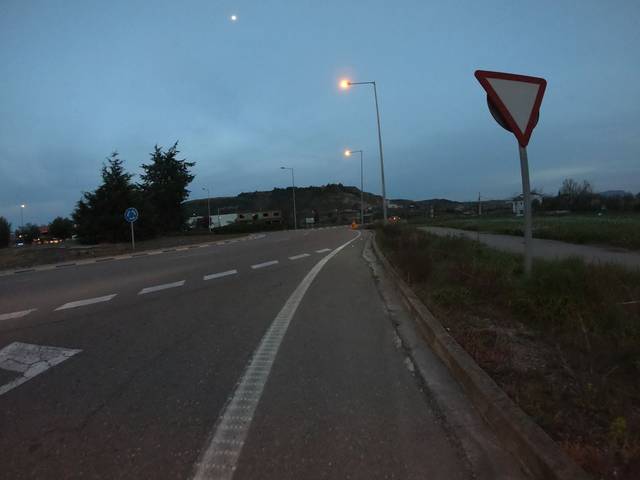
Region: Spain
Coordinates: 42.447, -2.42